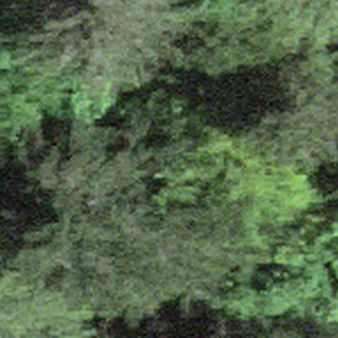
Label: other